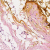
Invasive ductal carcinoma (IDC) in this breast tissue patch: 0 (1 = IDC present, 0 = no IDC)